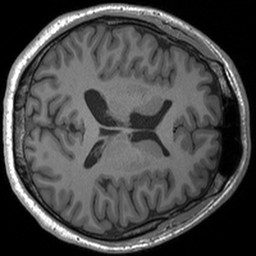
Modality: T1w
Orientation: axial
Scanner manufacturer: siemens
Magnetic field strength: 3 T
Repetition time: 1.54 s
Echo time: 0.00234 s